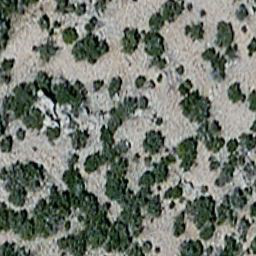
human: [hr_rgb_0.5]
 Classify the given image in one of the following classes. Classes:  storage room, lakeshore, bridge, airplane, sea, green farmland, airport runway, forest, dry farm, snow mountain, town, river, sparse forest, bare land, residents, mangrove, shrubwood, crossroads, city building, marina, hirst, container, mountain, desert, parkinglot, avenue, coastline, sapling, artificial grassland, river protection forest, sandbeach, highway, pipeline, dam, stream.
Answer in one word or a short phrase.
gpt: sparse forest